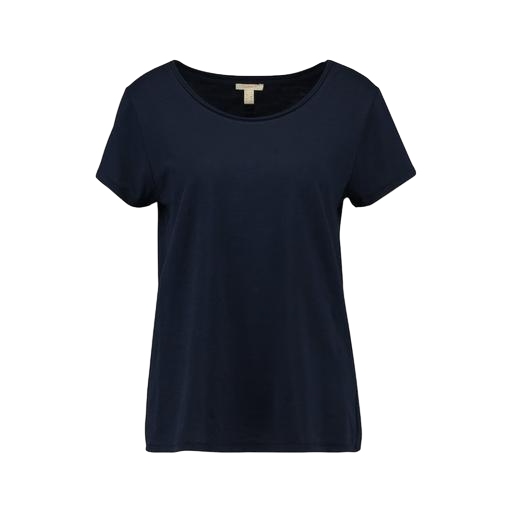
blue t-shirt only macy, loose fit t-shirt, blue scoop neck t-shirt, white background